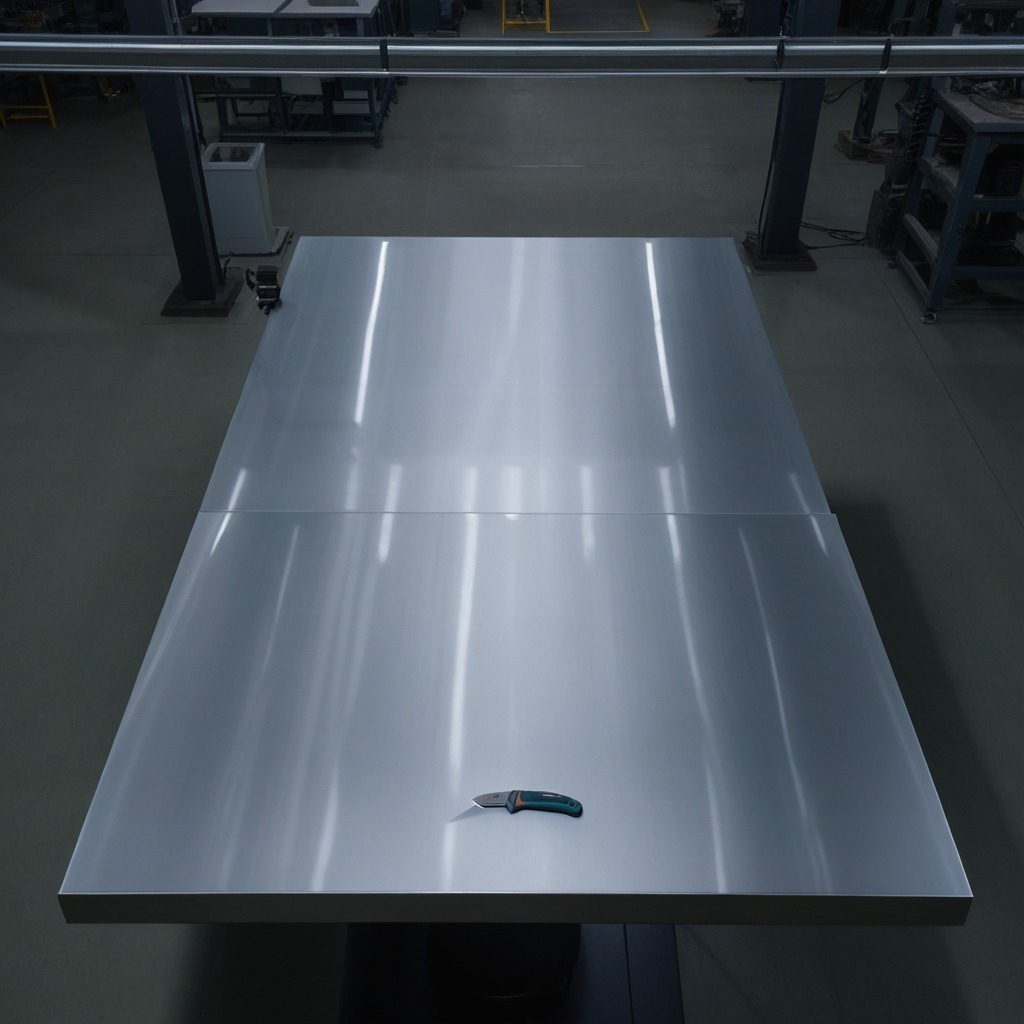
A utility knife is lying on a clean empty table in a basement in the evening.